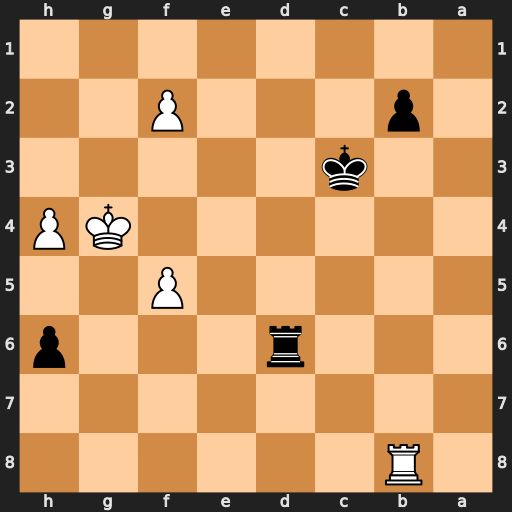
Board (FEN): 1R6/8/3r3p/5P2/6KP/2k5/1p3P2/8
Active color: b
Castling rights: -
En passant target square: -
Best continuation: Rd4+ Kh5 Rb4 Rxb4 Kxb4